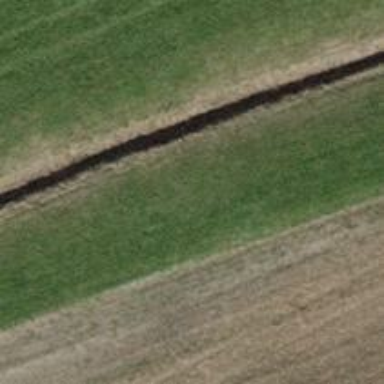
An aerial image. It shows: Ditch serving as waterway.